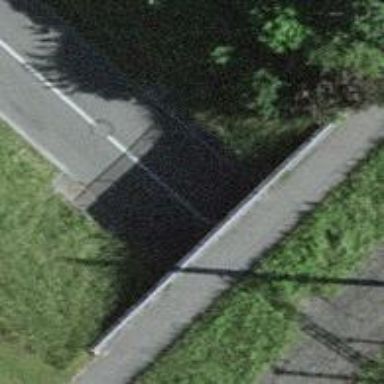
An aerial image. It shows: Tertiary road passing through tunnel.